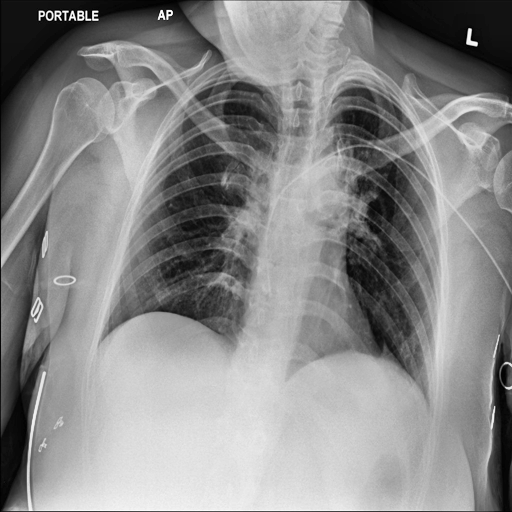
Finding: NORMAL